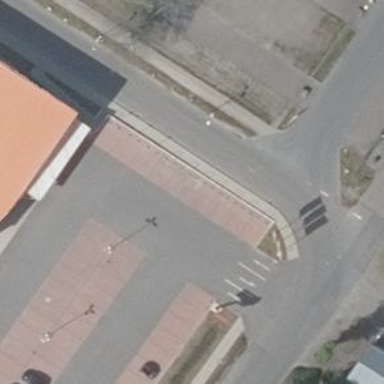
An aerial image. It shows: Parking aisle designated as service road.